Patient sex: M
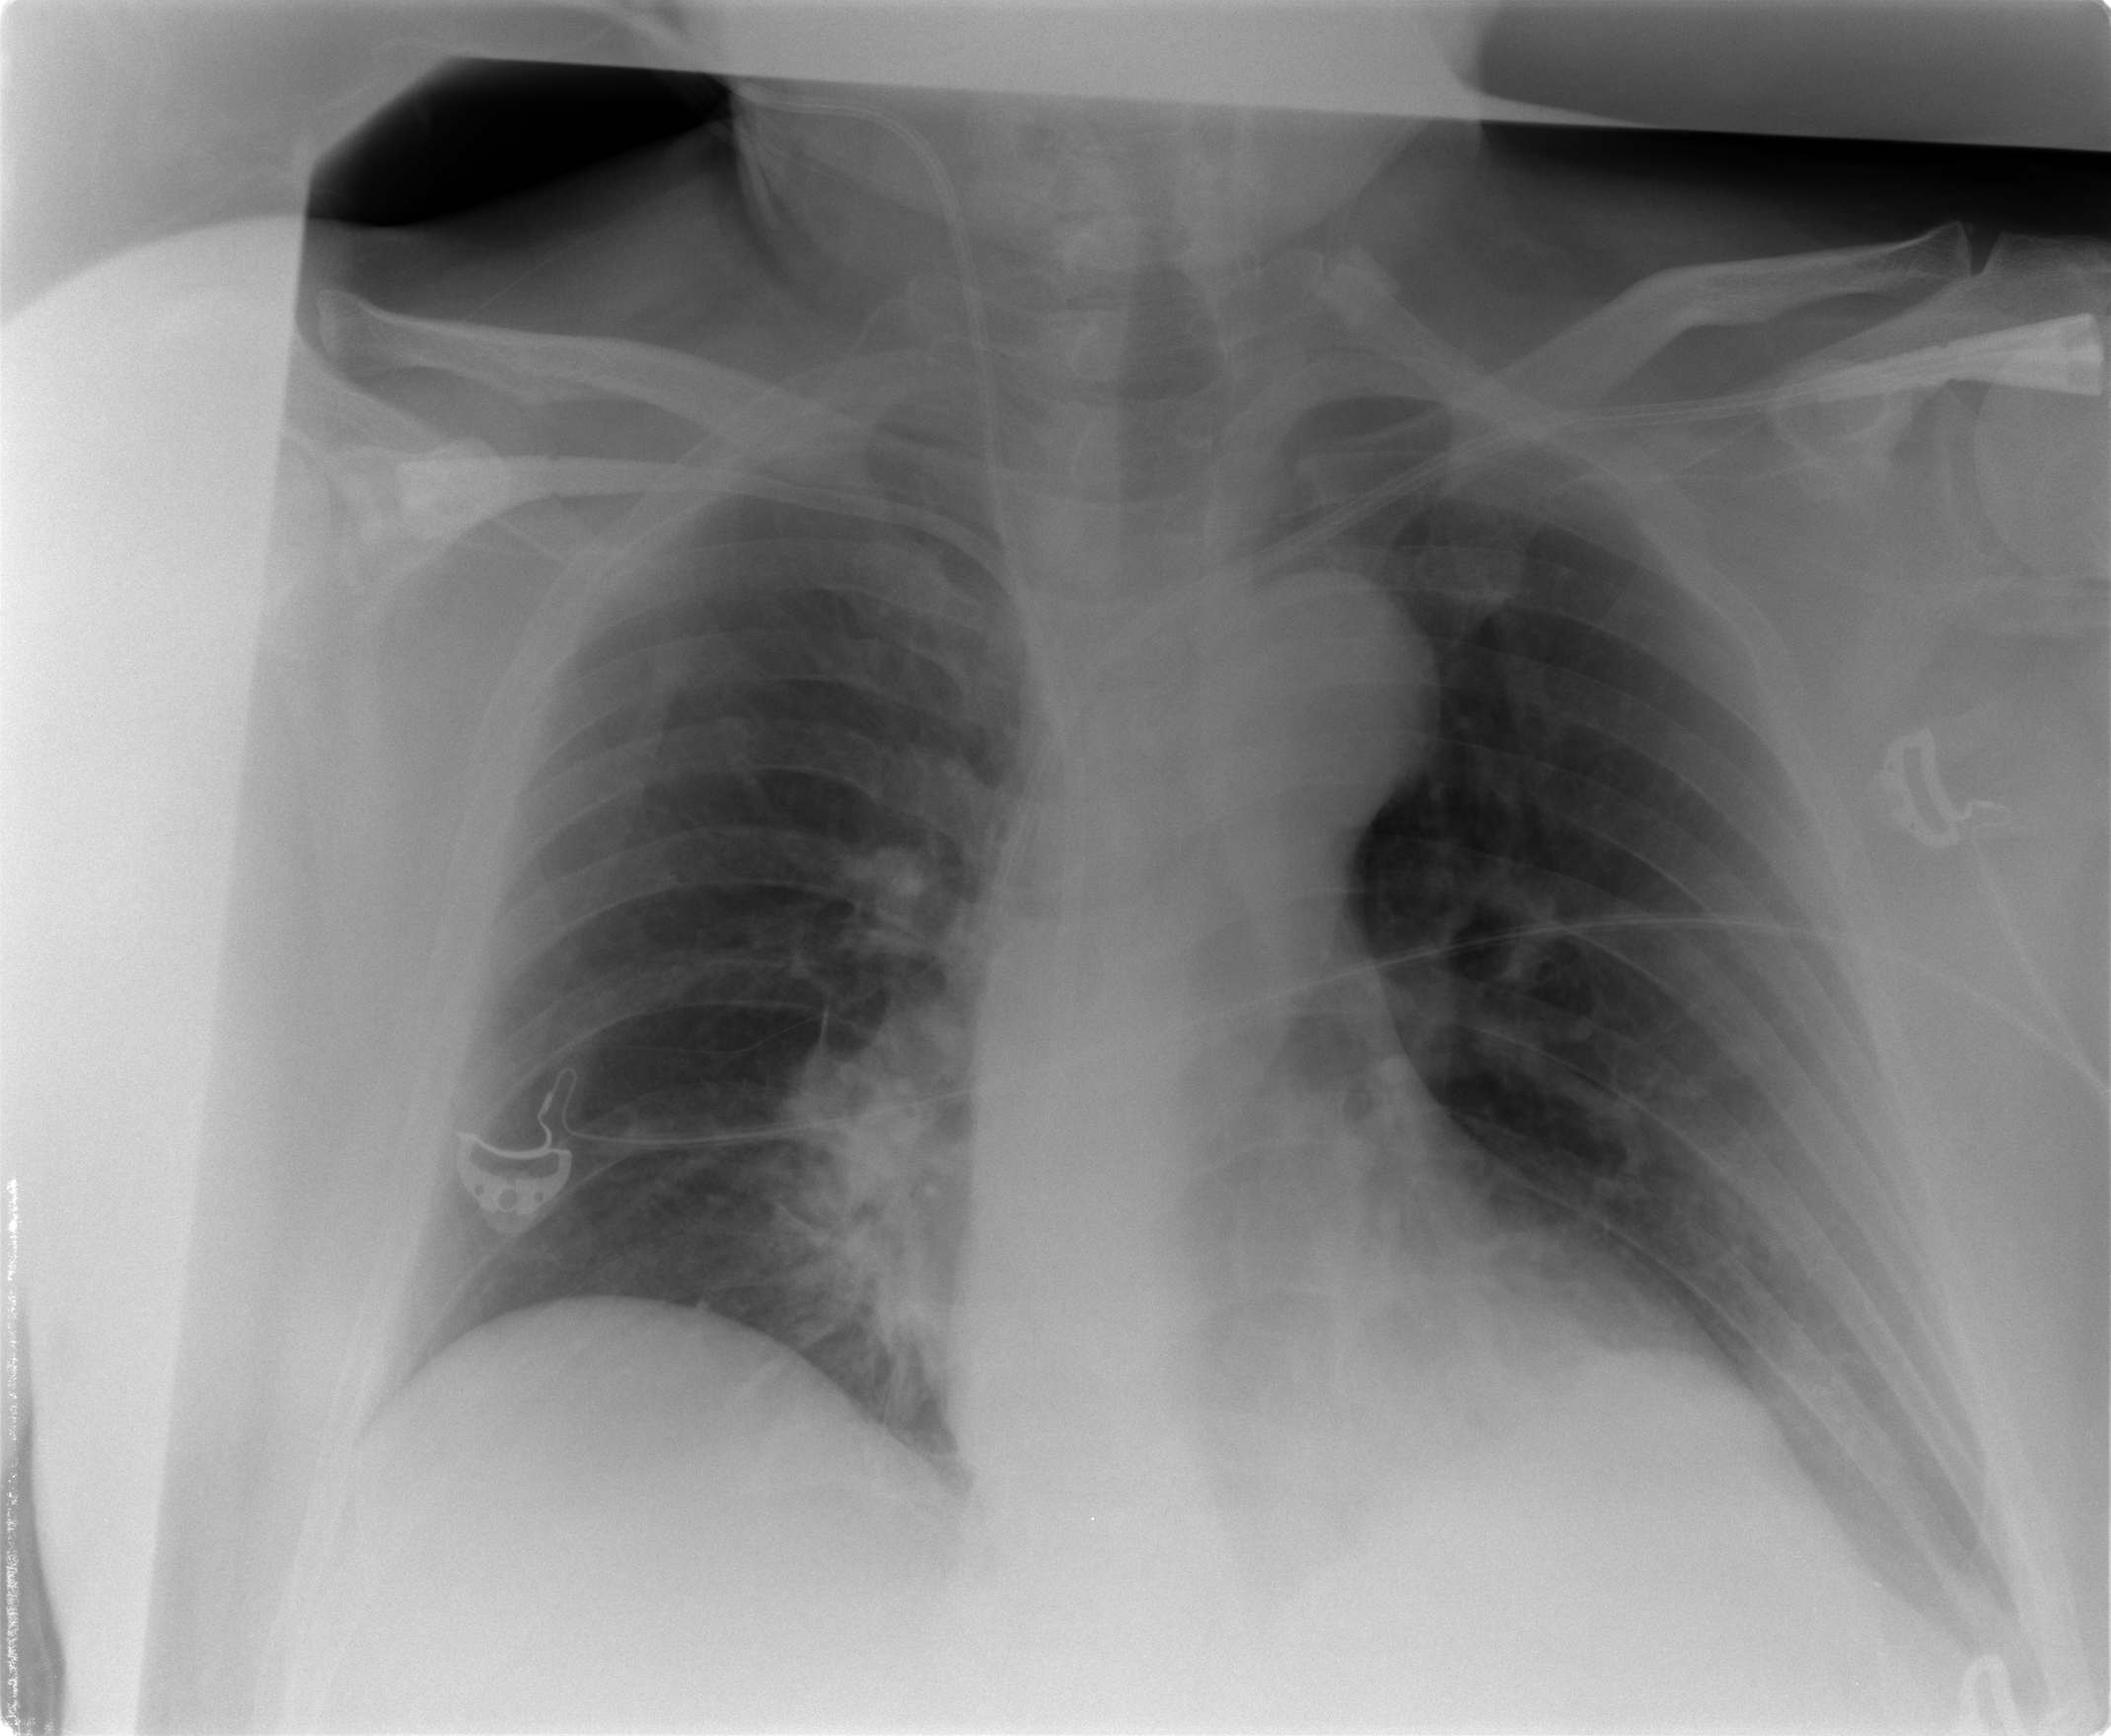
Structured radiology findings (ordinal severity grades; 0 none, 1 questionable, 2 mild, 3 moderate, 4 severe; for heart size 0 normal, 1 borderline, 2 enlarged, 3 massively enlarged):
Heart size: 2
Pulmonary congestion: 0
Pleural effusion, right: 0
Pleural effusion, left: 1
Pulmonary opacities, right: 0
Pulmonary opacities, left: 0
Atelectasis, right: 0
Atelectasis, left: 1